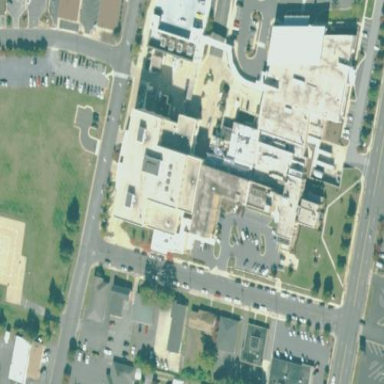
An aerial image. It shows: Healthcare facility identified as hospital.